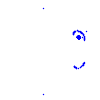
Particle: pion